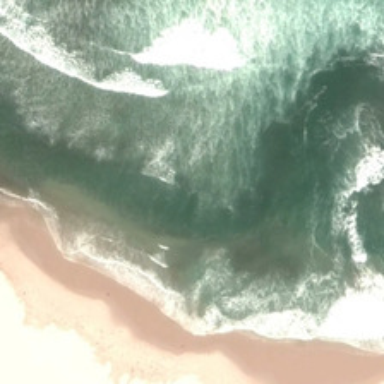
Some white waves in an ocean are near a beach .